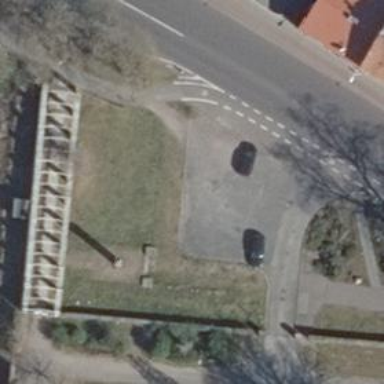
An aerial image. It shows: Parking area with surface.